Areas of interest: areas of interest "Museum"
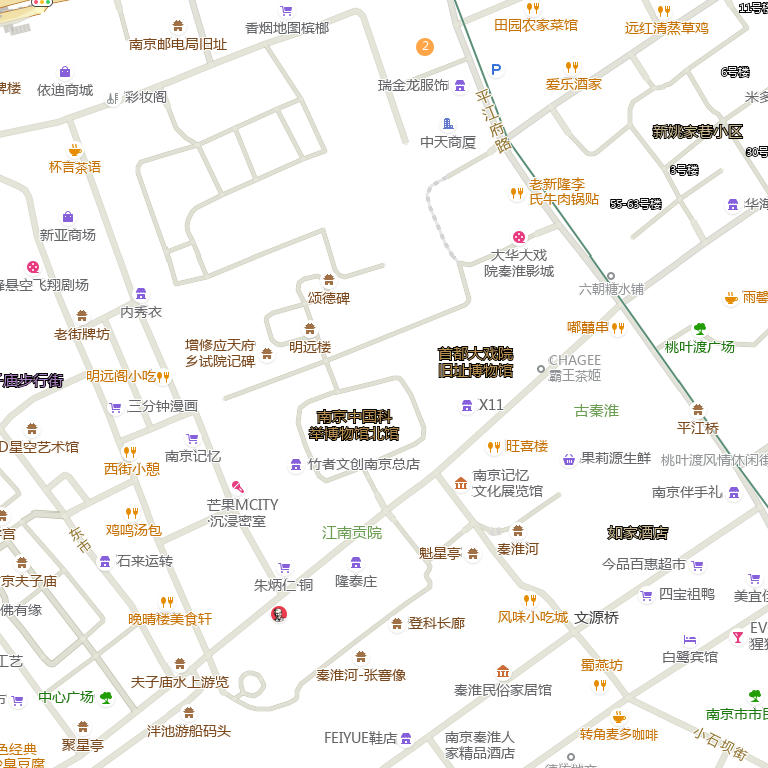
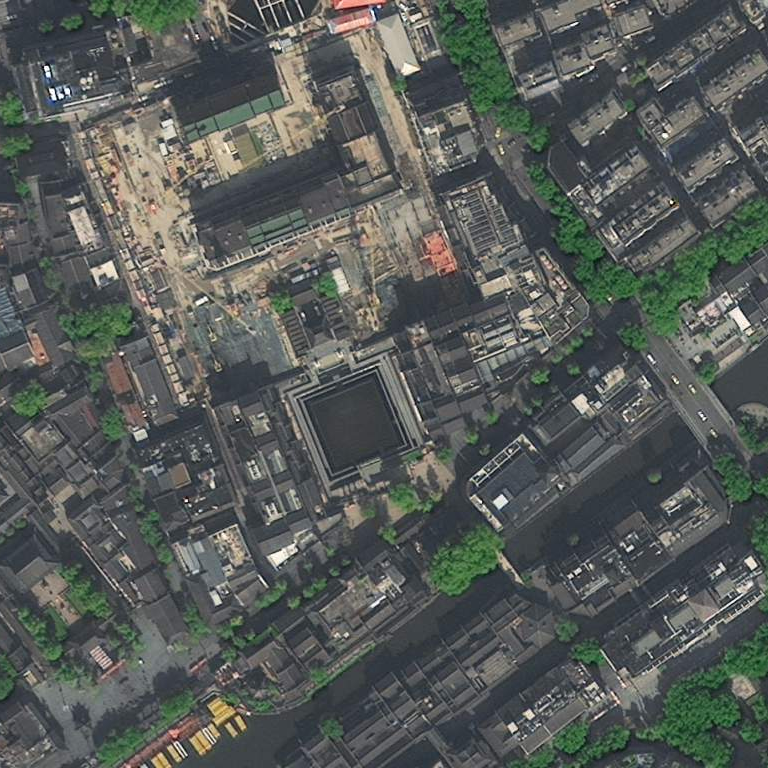